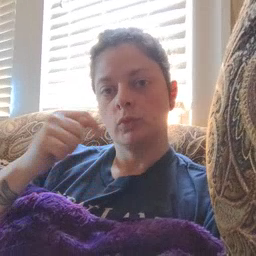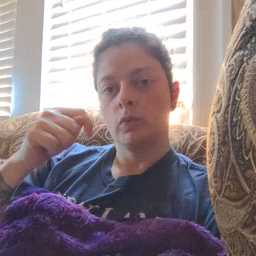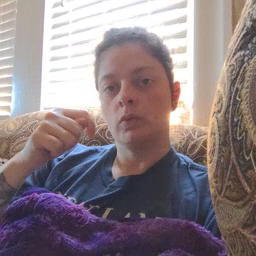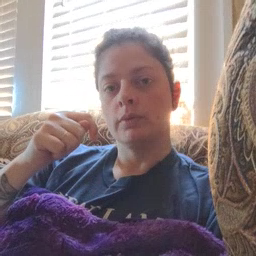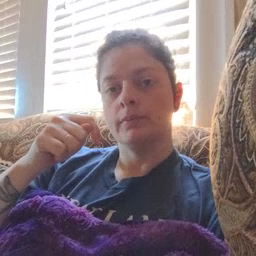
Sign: toy